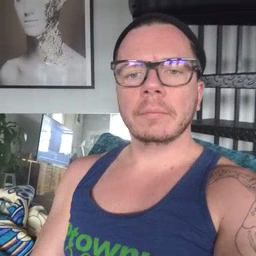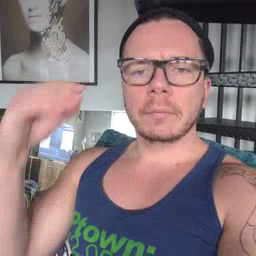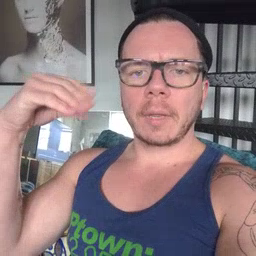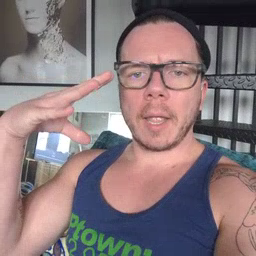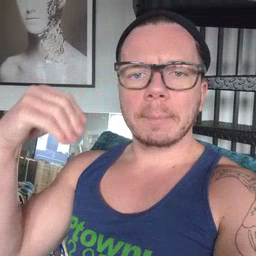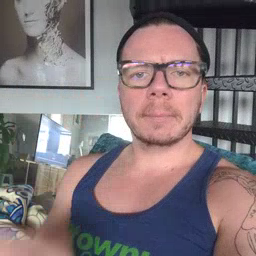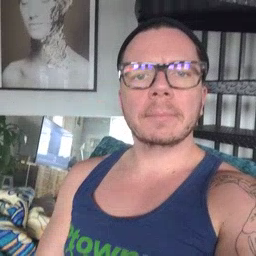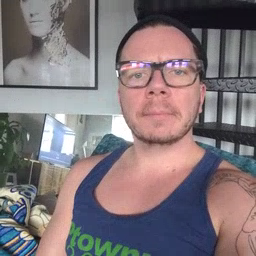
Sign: lamp